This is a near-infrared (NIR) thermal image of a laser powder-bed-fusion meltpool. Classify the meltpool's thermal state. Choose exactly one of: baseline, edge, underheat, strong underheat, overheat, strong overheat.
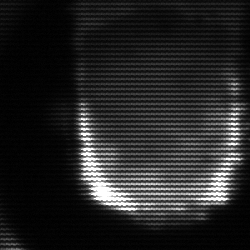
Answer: baseline